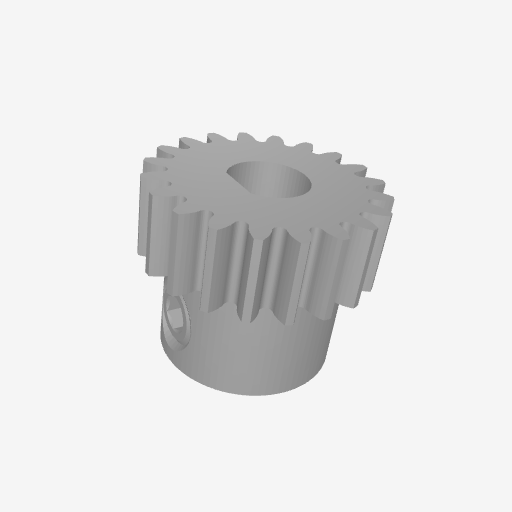
Part: PinionGear6DID20T